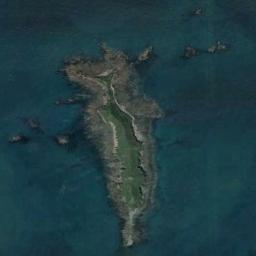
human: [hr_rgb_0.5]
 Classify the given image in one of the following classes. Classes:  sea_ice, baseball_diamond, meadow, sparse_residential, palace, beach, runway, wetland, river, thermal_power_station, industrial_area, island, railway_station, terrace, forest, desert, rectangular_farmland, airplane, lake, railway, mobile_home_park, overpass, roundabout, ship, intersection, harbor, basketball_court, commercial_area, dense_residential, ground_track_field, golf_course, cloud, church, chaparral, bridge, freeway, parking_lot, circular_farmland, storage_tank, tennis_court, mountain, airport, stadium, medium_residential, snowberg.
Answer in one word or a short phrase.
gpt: island